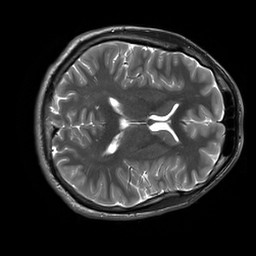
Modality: T2w
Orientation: axial
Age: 24
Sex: male
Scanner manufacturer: siemens
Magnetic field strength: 3 T
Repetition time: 8.53 s
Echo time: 0.091 s